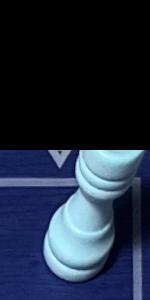
Label: Rook_White